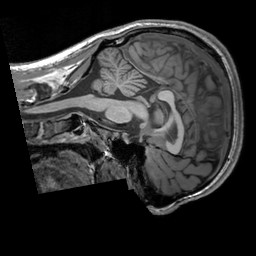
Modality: T1w
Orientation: sagittal
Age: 21
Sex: male
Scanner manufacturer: siemens
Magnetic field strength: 3 T
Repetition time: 2.3 s
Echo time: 0.00303 s